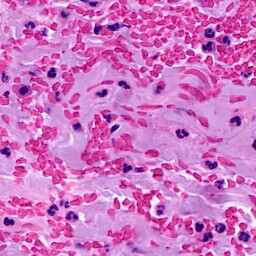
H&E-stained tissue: Breast